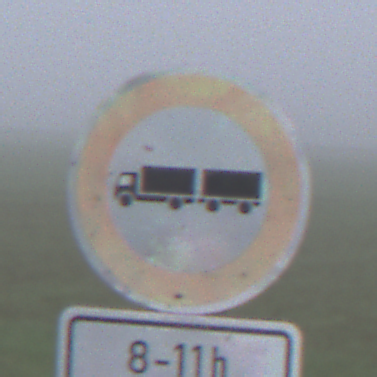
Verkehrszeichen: VerbotLastkraftwagenMitAnhaenger
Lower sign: ZeitangabenOhneBeschraenkungAufWochentage2
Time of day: MorningAfternoon
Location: Outdoor (RoadRail)
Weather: Overcast
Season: NotSpecified
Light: Natural